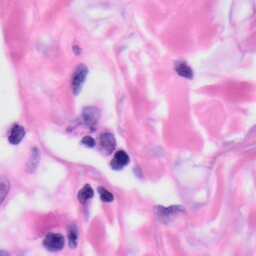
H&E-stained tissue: Skin